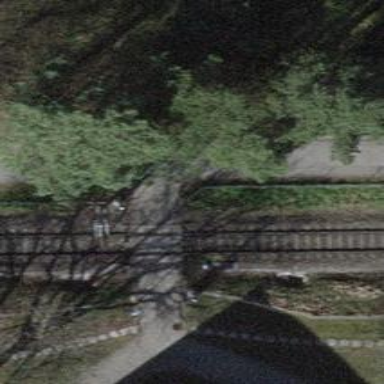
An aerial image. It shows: Railway crossing with full barriers and lights.